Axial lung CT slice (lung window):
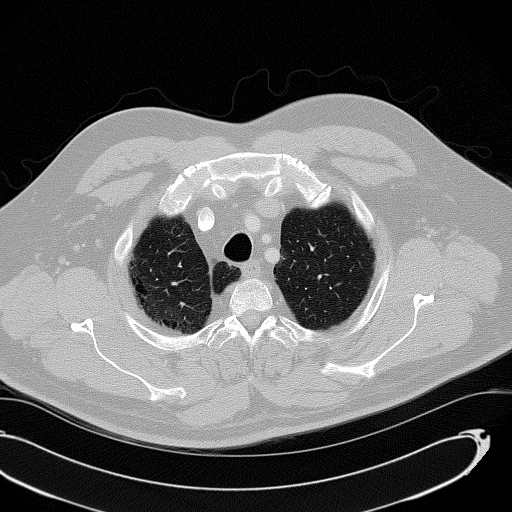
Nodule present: no